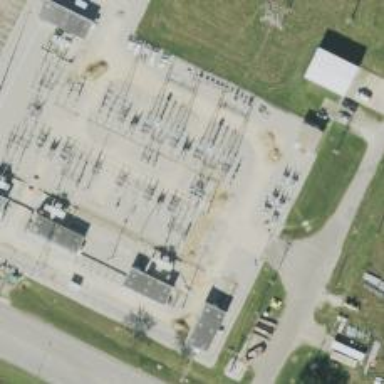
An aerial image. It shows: Switch for power supply.